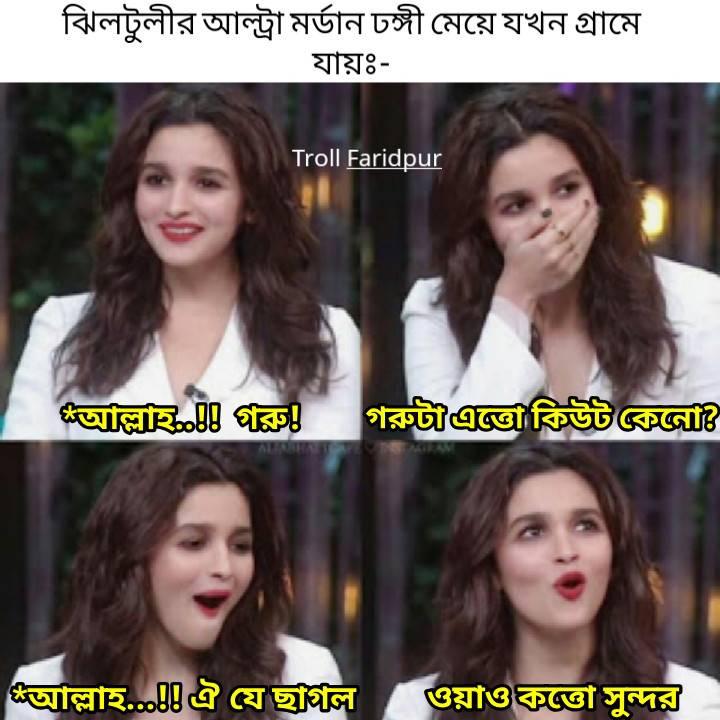
Caption: ঝিলটুলীর আল্ট্রা মর্ডান ঢঙ্গী মেয়ে যখন গ্রামে যায়ঃ-    *আল্লাহ ...!!! গরু !     গরুটা এত্তো কিউট কেনো ?     * আল্লাহ... !! ঐ যে ছাগল     ওয়াও কত্তো সুন্দর
Label: non-hate